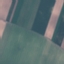
Land use / land cover class: AnnualCrop